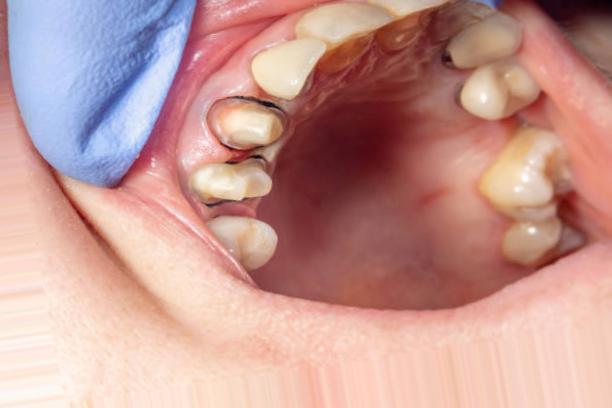
Condition: Caries